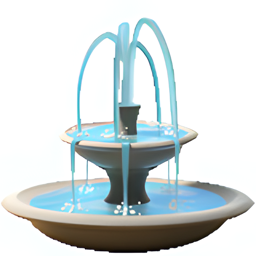
Name: fountain
Emoji: ⛲
Group: Travel & Places
Sub-group: place-other